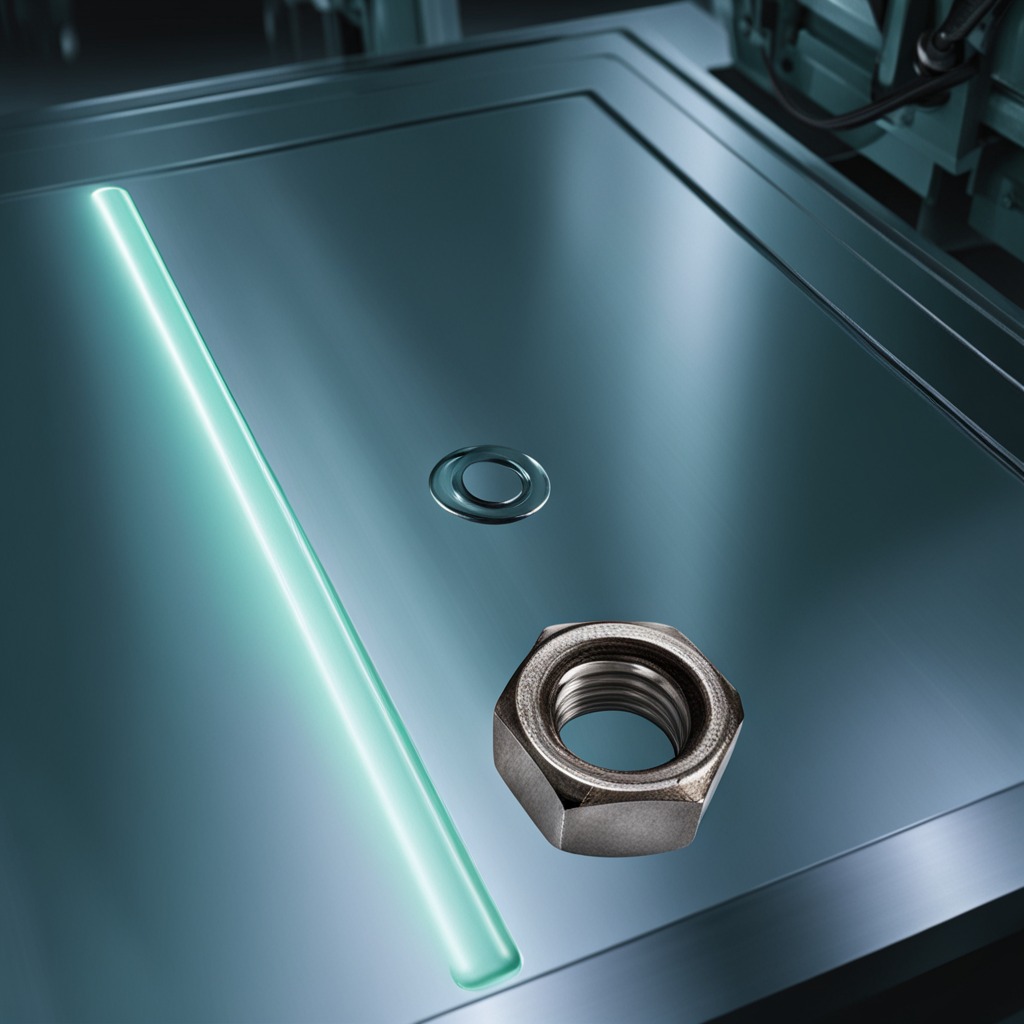
A metal nut is lying on a metal table in a machine shop under fluorescent lights.